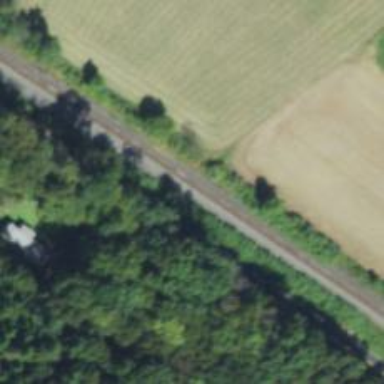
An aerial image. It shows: Railway track.